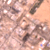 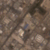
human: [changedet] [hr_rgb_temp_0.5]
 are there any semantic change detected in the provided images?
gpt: New constructions are present near the upper right corner.